Question: I have a class like this:
'''
class BuildingFloor
{
// The list of building rooms;
// Room is "heavy" object with many-many fields
List< Room > m_rooms;
// The list of all apertures on the floor
List< Aperture > m_apertures;
...
List< Room > Rooms
{
get { return m_rooms; }
}
List< Aperture > Doors
{
get{ return GetAperturesOfType( 2 ); }
}
public List< Aperture > Exits
{
get{ return GetAperturesOfType( 3 ); }
}
...
List< Aperture > GetAperturesOfType( int type )
{
var apertures = new List<ApertureWrapper>();
foreach ( var aper in m_apertures )
{
if ( ( aper.Type == type ) )
{
apertures.Add( aper );
}
}
return apertures;
}
}
'''
My questions are:
1) Will 'm_rooms' be copied when client code will access 'Rooms' property;
2) How many times 'List<>' object will be constructed on the 'Doors' property call.
So, what i can change in this code to make it faster?
I need to heavily use these properties in code like
'foreach( var door in m_floor.Doors) { ... }'
NOTE: Profiler says 'Exits' property spent significant amount of time. Proof:
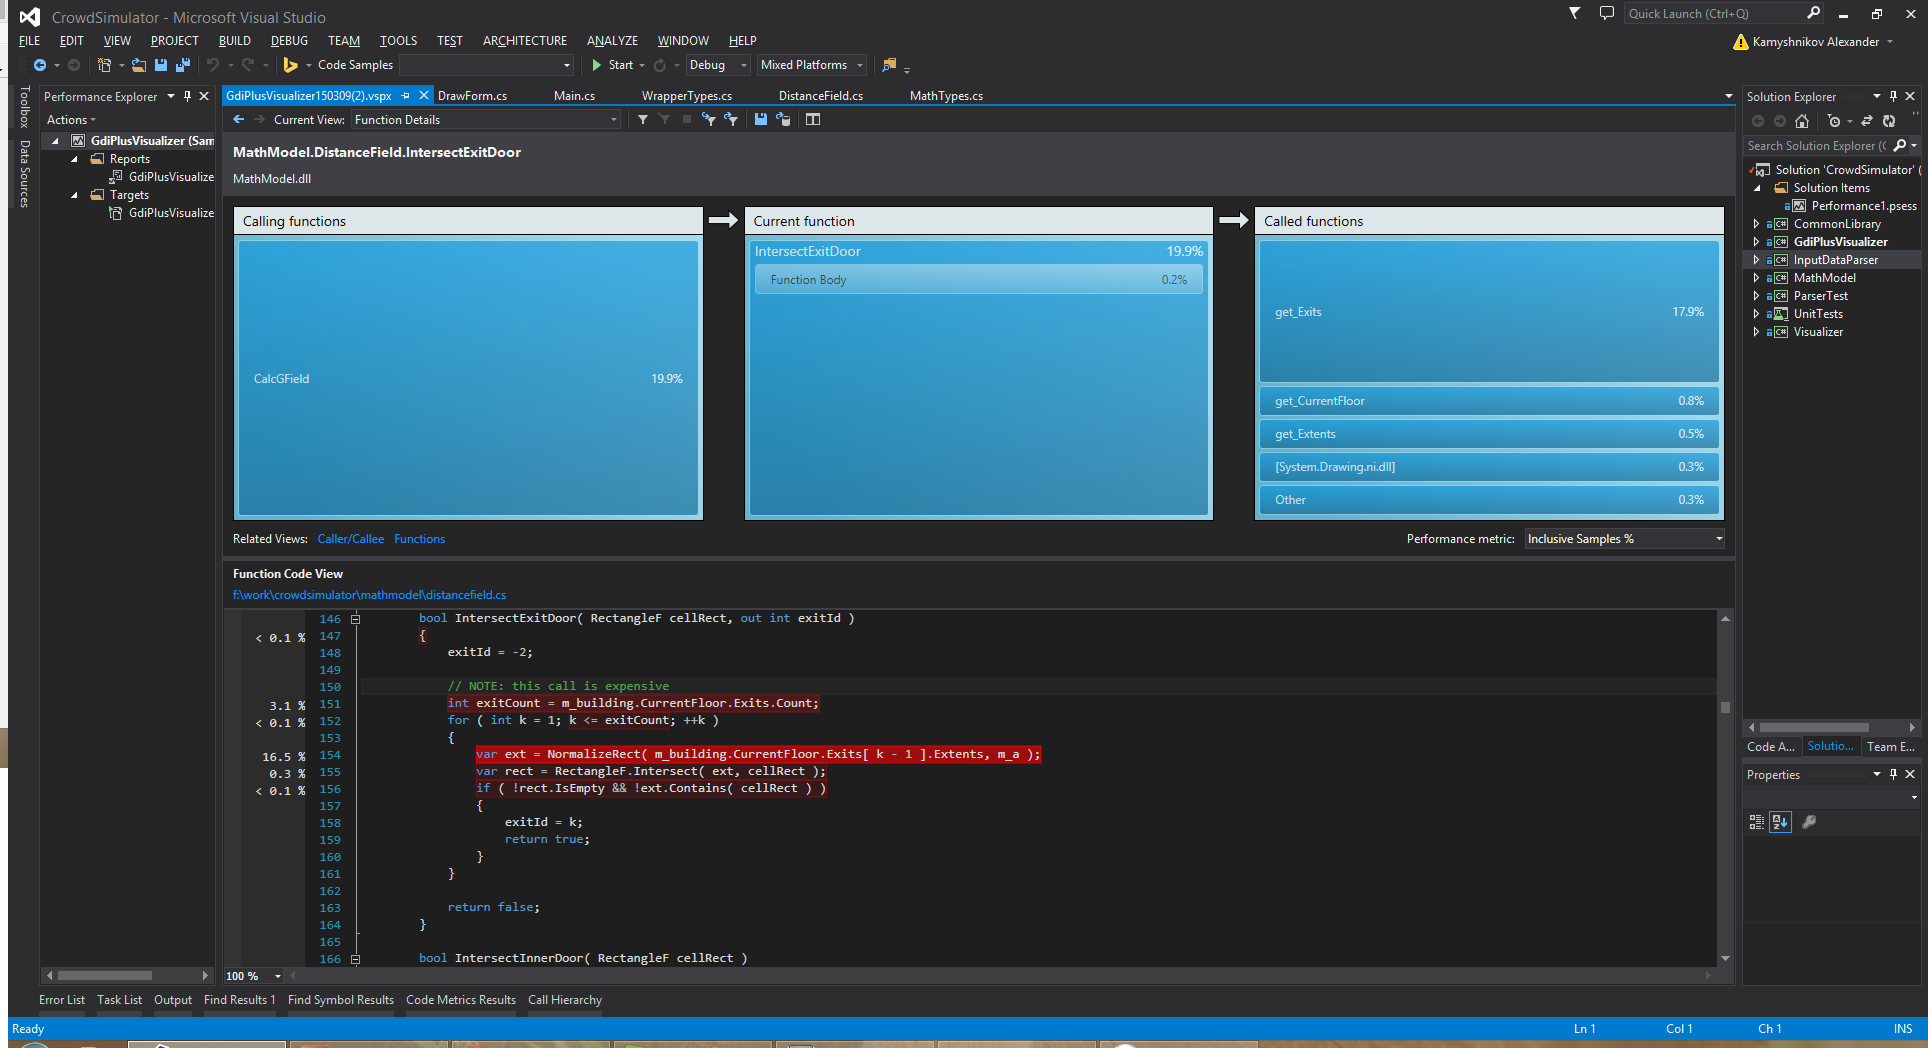
Answer: > Will m_rooms be copied when client code will access Rooms property
Yes. But the value of 'm_rooms' is just a reference - it's not a 'List<Room>' object in itself. You might want to read my article about <URL>.
> How many times 'List<>' object will be constructed on the Doors property call.
1. It's calling GetAperturesOfType once, which constructs a new List<ApertureWrapper>.
Your property would be more simply implemented as:
'''
return m_apertures.Where(x => x.Type == 2).ToList();
'''
(It sounds like you might want an 'ApertureType' enum, too...)
Also note that if you need to iterate over the doors, you could just use:
'''
return m_apertures.Where(x => x.Type == 2);
'''
and avoid creating a 'List<>' at all. That would have different semantics in other ways, mind you...
> Profiler says Doors property spent significant amount of time.
Well you'd need to see how many apertures you've actually got, how many are doors, and how often you're calling the 'Doors' property. We can't really tell what's significant overall just from what you've shown us. Performance work is usually contextual.
EDIT: Now we've seen the calling code, it would be better if you used a local variable:
'''
var exits = m_building.CurrentFloor.Exits;
for (int i = 0; i < exits.Count; i++)
{
// Use exits[i] within here
// Set exitId to i + 1 if you find the exit.
// (Or ideally, change everything to be 0-based...)
}
'''
Otherwise you're creating a new list for each iteration of the loop.